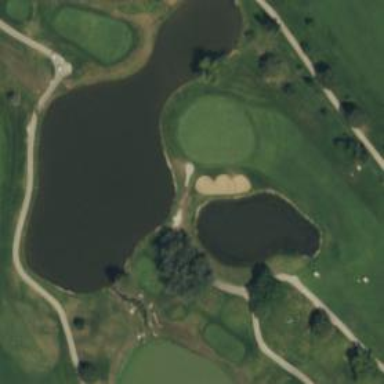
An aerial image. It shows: Pathway for golfing.